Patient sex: M
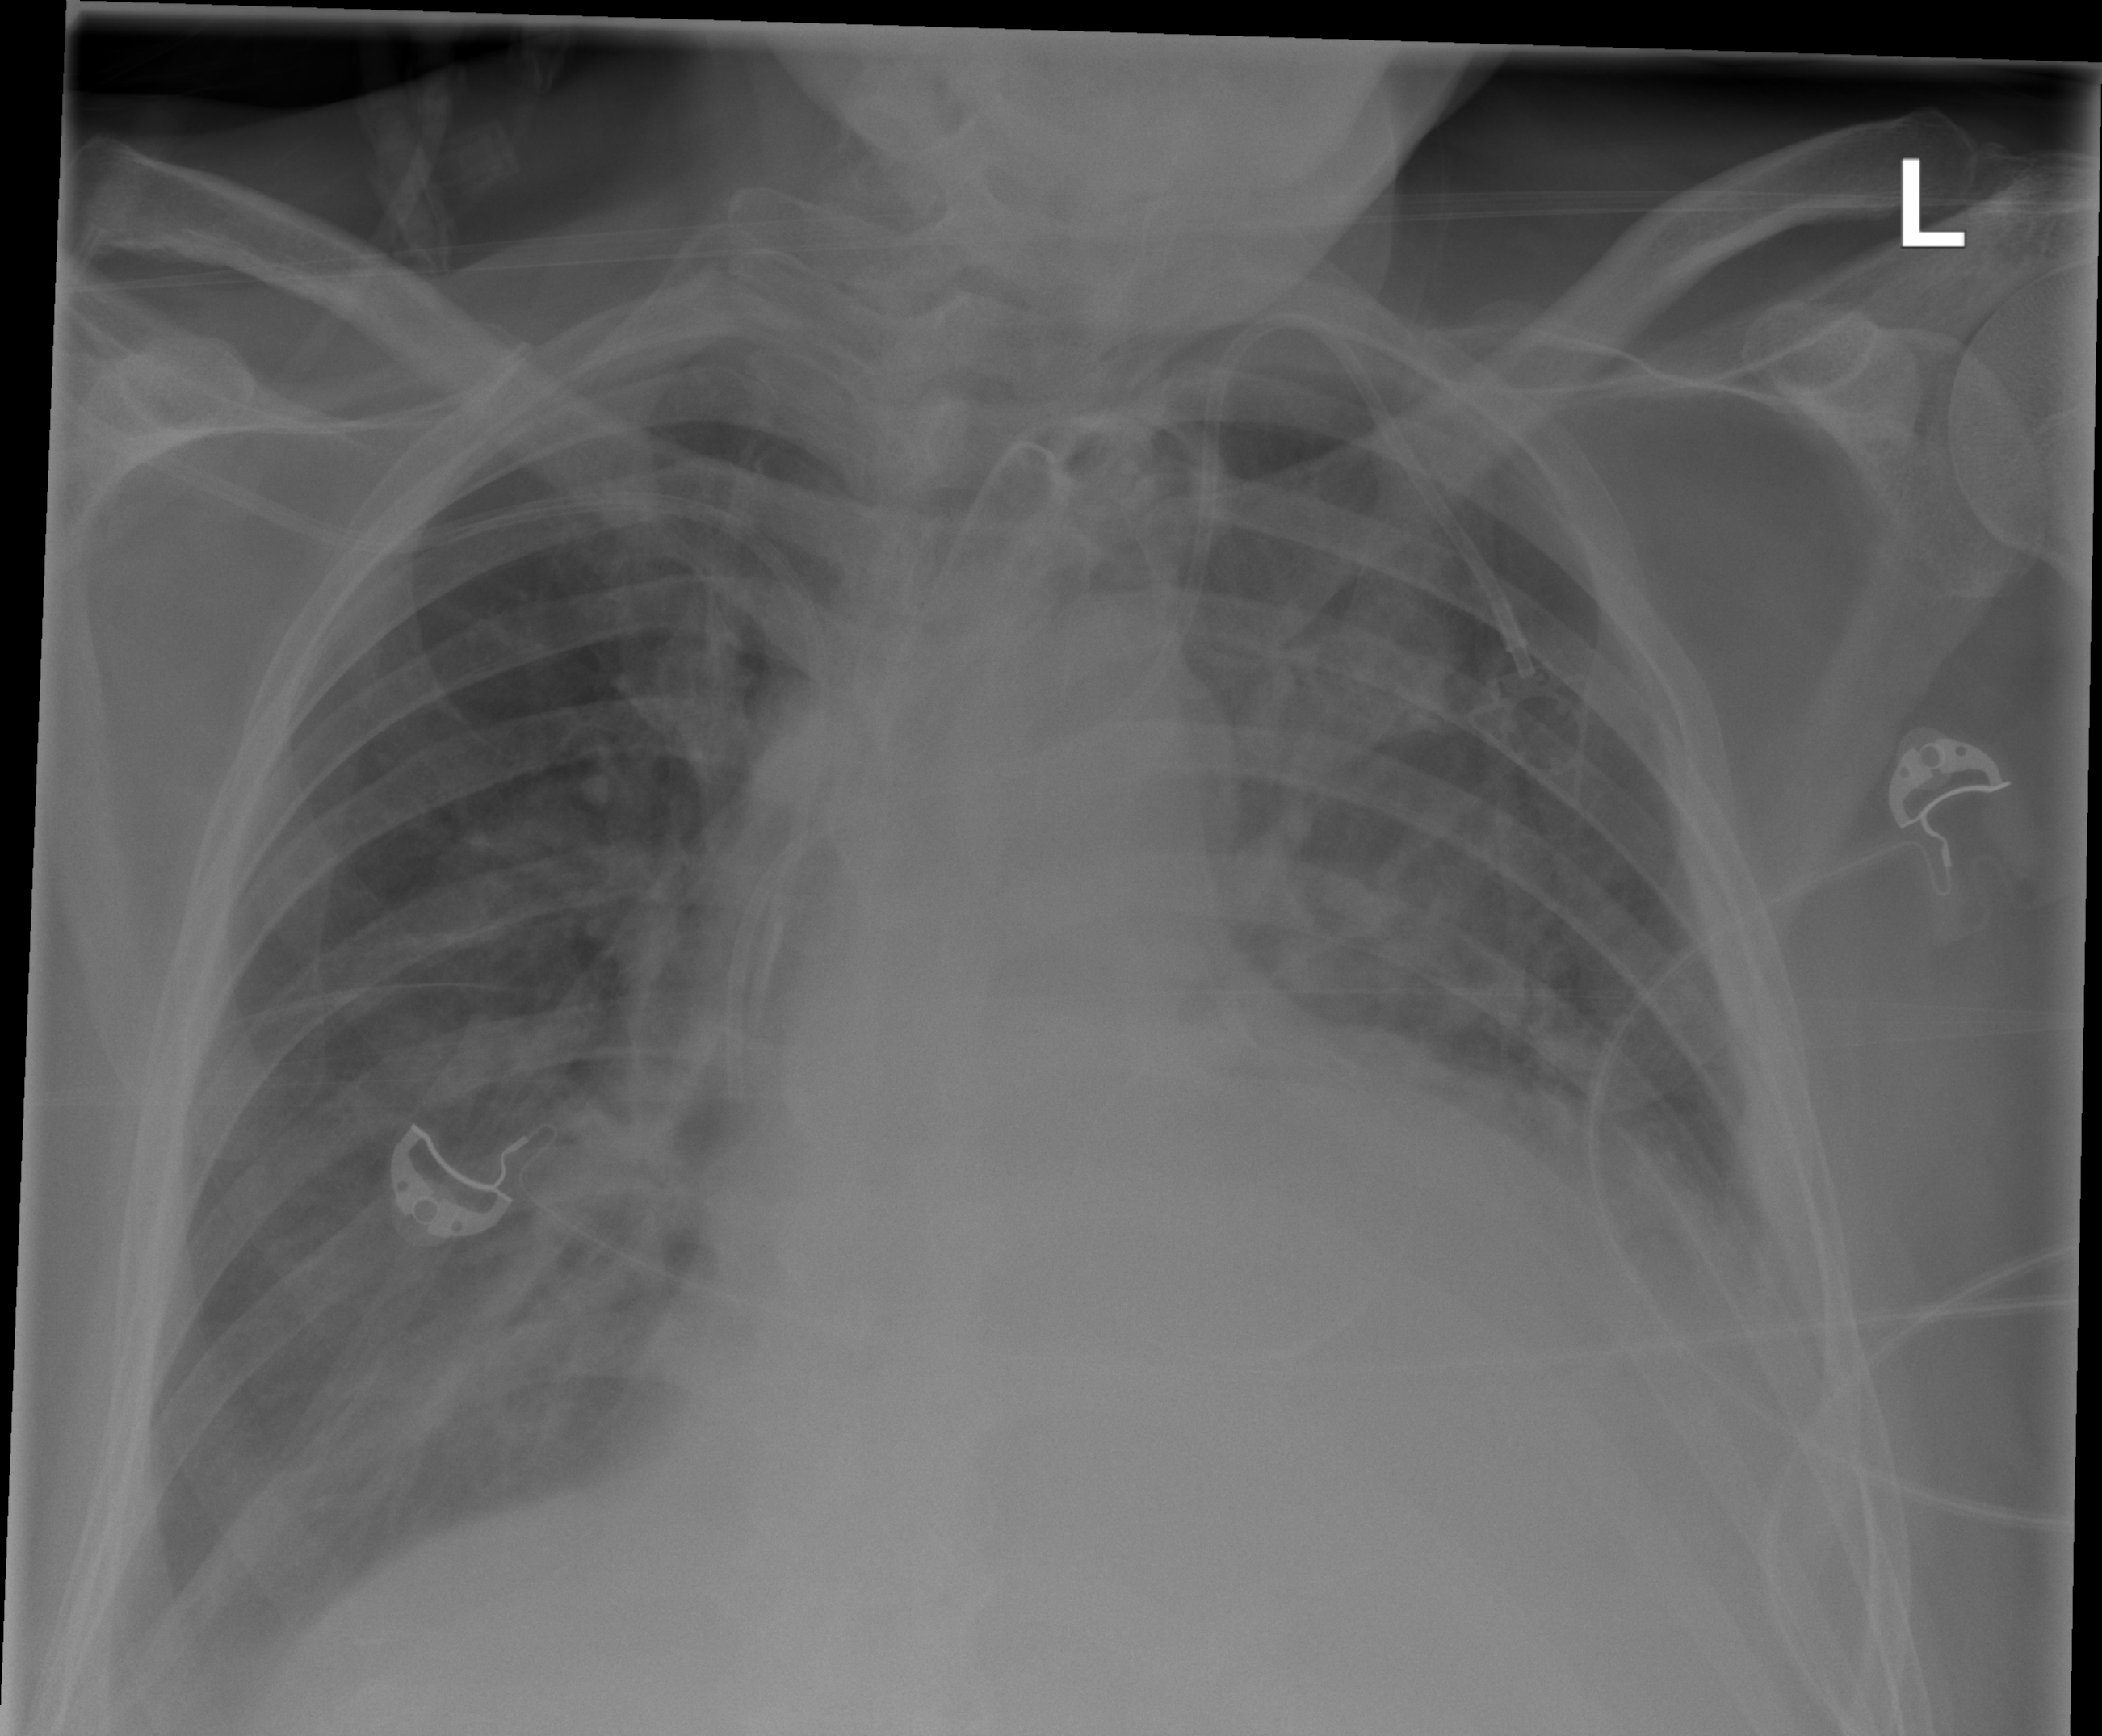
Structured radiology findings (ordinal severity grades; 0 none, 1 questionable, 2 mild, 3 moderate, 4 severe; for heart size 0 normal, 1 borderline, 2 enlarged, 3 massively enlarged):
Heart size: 2
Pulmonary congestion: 0
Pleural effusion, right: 2
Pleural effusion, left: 2
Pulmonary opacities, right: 0
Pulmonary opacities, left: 0
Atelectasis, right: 0
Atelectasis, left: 2